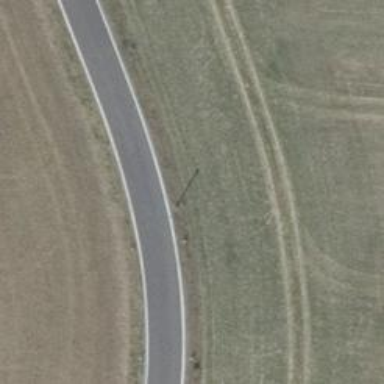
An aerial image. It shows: Tertiary road with asphalt surface.